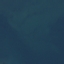
Land use / land cover: SeaLake